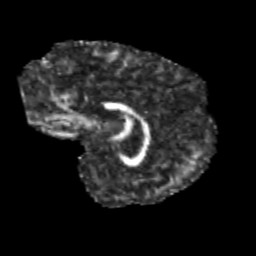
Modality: FA
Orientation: sagittal
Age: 10
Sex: male
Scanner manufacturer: siemens
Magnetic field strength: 3 T
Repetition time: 3.8 s
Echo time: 0.07 s